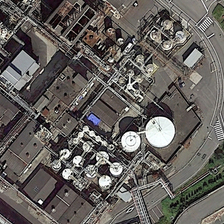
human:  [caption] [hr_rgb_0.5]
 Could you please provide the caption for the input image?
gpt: many storage tanks are in a factory near some green trees .

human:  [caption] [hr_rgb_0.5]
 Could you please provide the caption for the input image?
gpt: many storage tanks are in a factory near some green trees .

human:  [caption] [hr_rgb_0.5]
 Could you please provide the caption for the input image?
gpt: many storage tanks are in a factory near some green trees .

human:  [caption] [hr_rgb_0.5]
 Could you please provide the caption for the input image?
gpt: many storage tanks are in a factory near some green trees .

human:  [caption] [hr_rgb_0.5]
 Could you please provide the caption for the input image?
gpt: many storage tanks are in a factory near some green trees .